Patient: sex M, age 55
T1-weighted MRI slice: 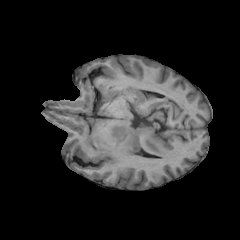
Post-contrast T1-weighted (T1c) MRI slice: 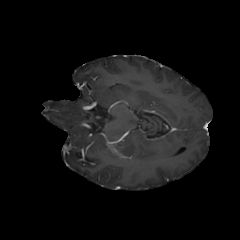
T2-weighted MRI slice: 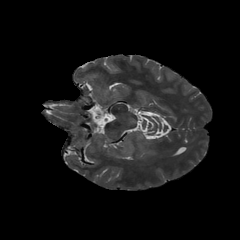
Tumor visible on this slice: yes
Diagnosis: Astrocytoma, IDH-wildtype
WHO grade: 2